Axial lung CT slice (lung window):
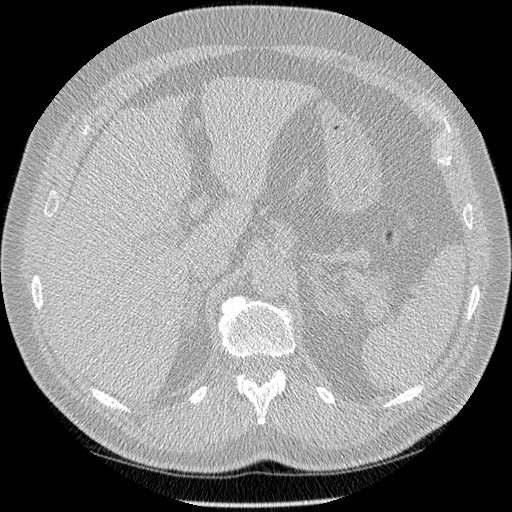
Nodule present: no